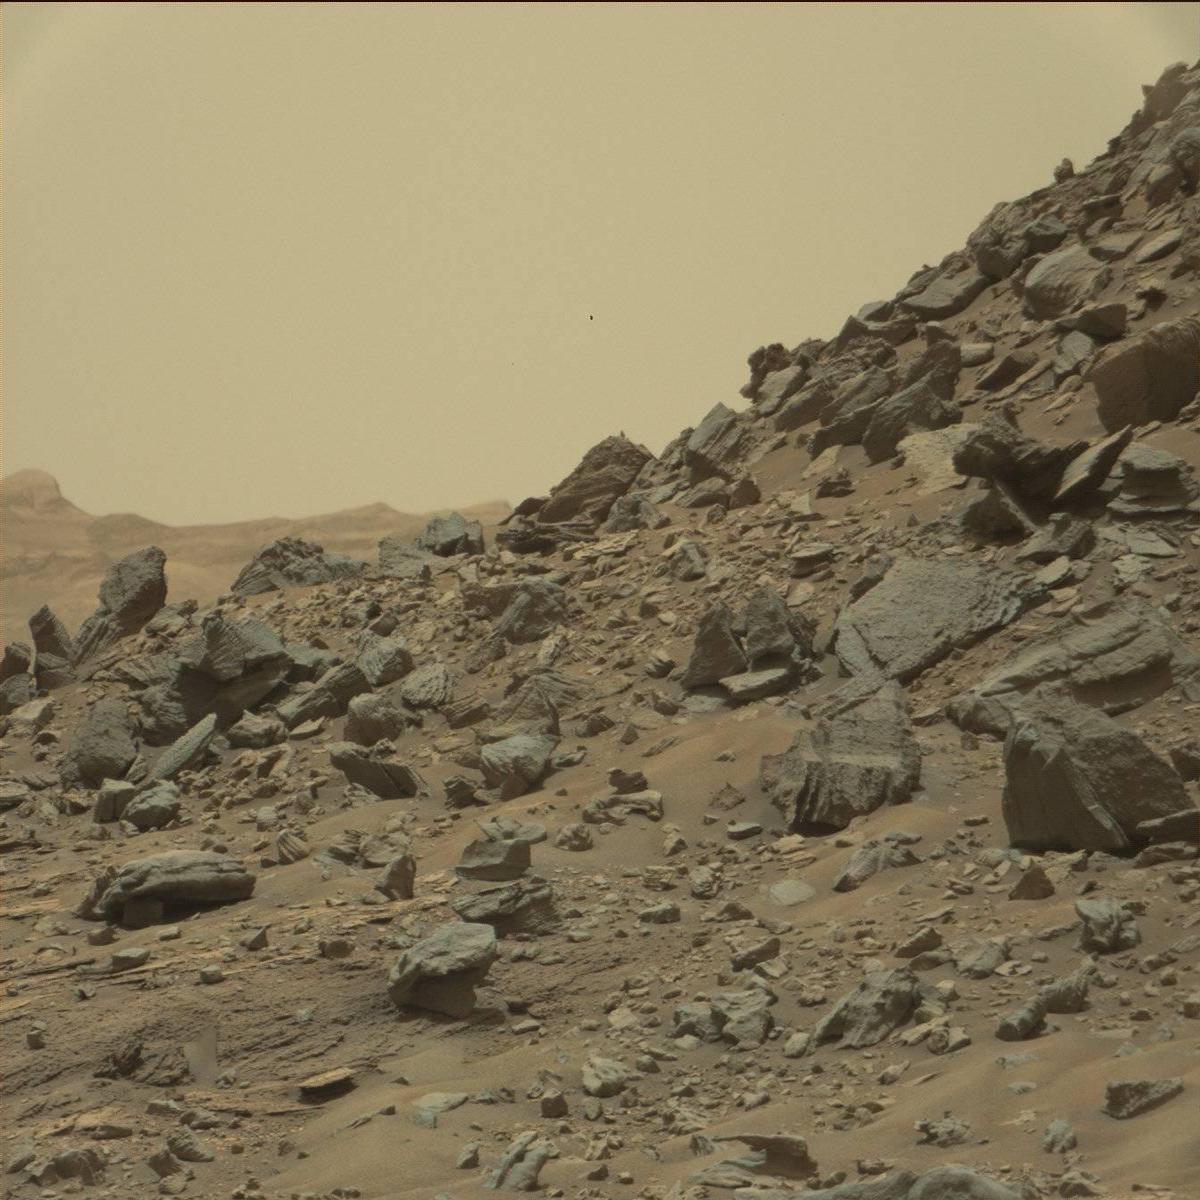
Terrain classes present: Bedrock, Ridge, Rock, Sand / Soil, Sky